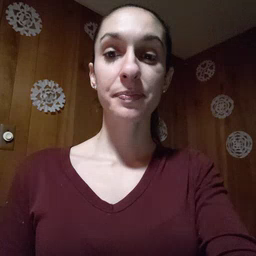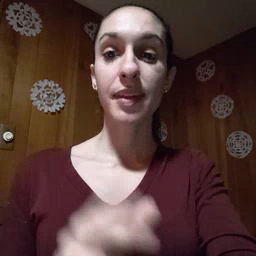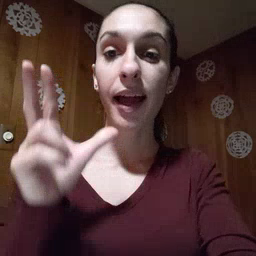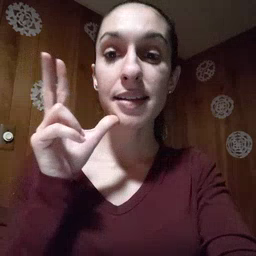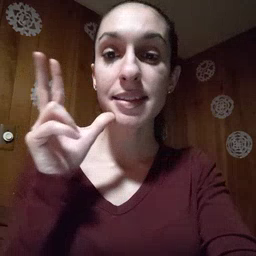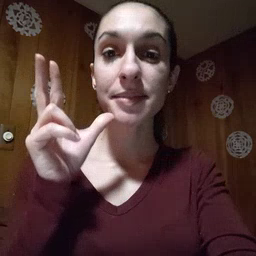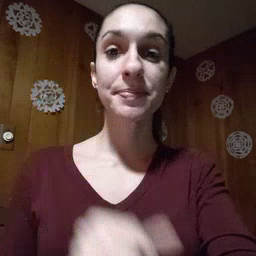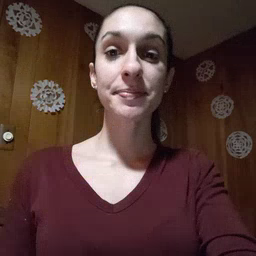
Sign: hen